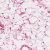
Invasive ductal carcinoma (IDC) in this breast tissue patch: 0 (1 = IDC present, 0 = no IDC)